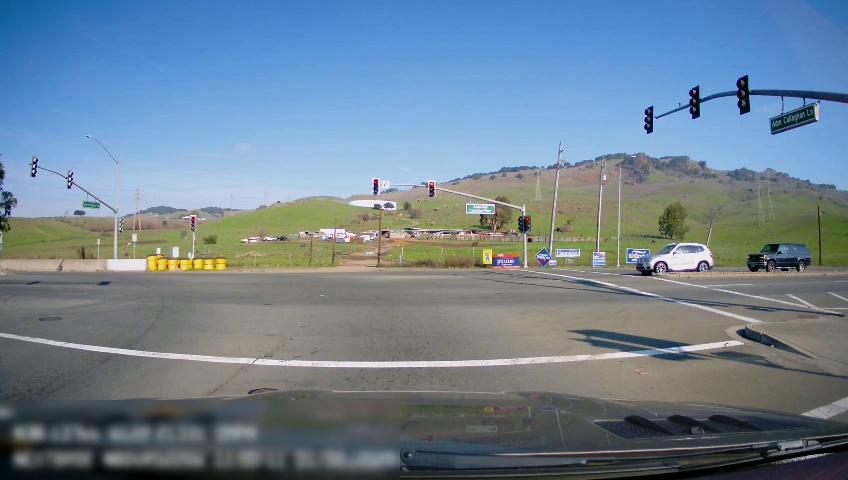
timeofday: Day
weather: Sunny
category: Drivable Space
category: Vehicles | SUV
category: Vehicles | SUV
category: Lanes | Opposite Lane
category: Traffic | Lights
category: Traffic | Lights
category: Traffic | Lights
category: Traffic | Lights
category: Traffic | Lights
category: Traffic | Lights
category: Traffic | Lights
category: Traffic | Signs
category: Traffic | Lights
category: Traffic | Lights
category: Traffic | Signs
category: Traffic | Lights
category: Traffic | Lights
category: Traffic | Signs